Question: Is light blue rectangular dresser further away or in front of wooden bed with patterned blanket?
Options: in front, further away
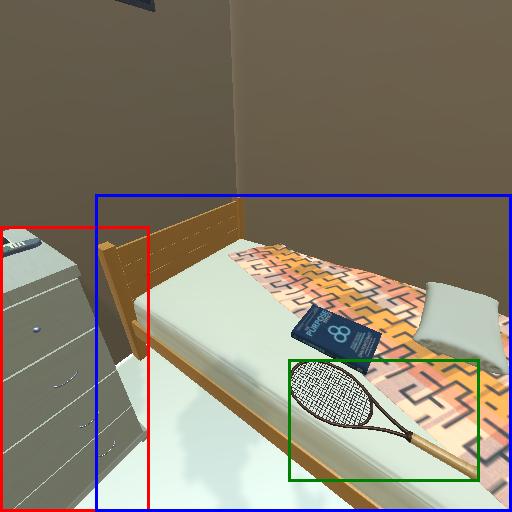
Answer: in front